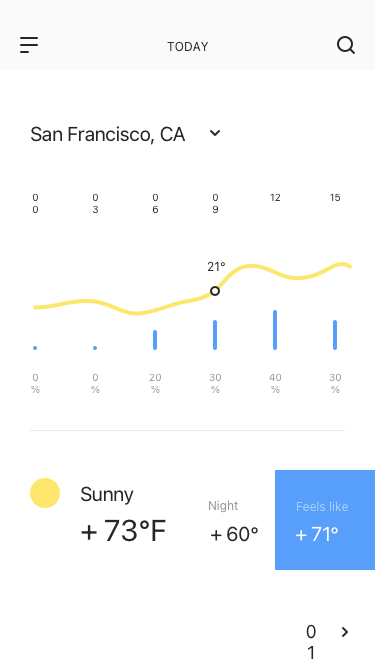
Text in this UI design:
San Francisco, CA
21°
00
03
06
09
12
15
0%
0%
20%
30%
40%
30%
+ 73°F
+ 71°
Sunny
Feels like
+ 60°
Night
01